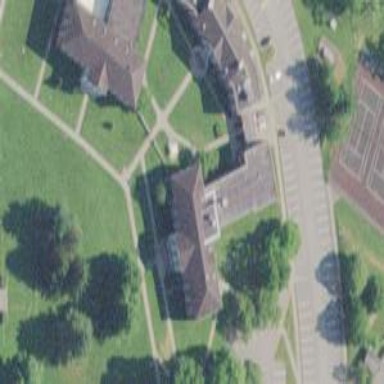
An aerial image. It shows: Dormitory building.